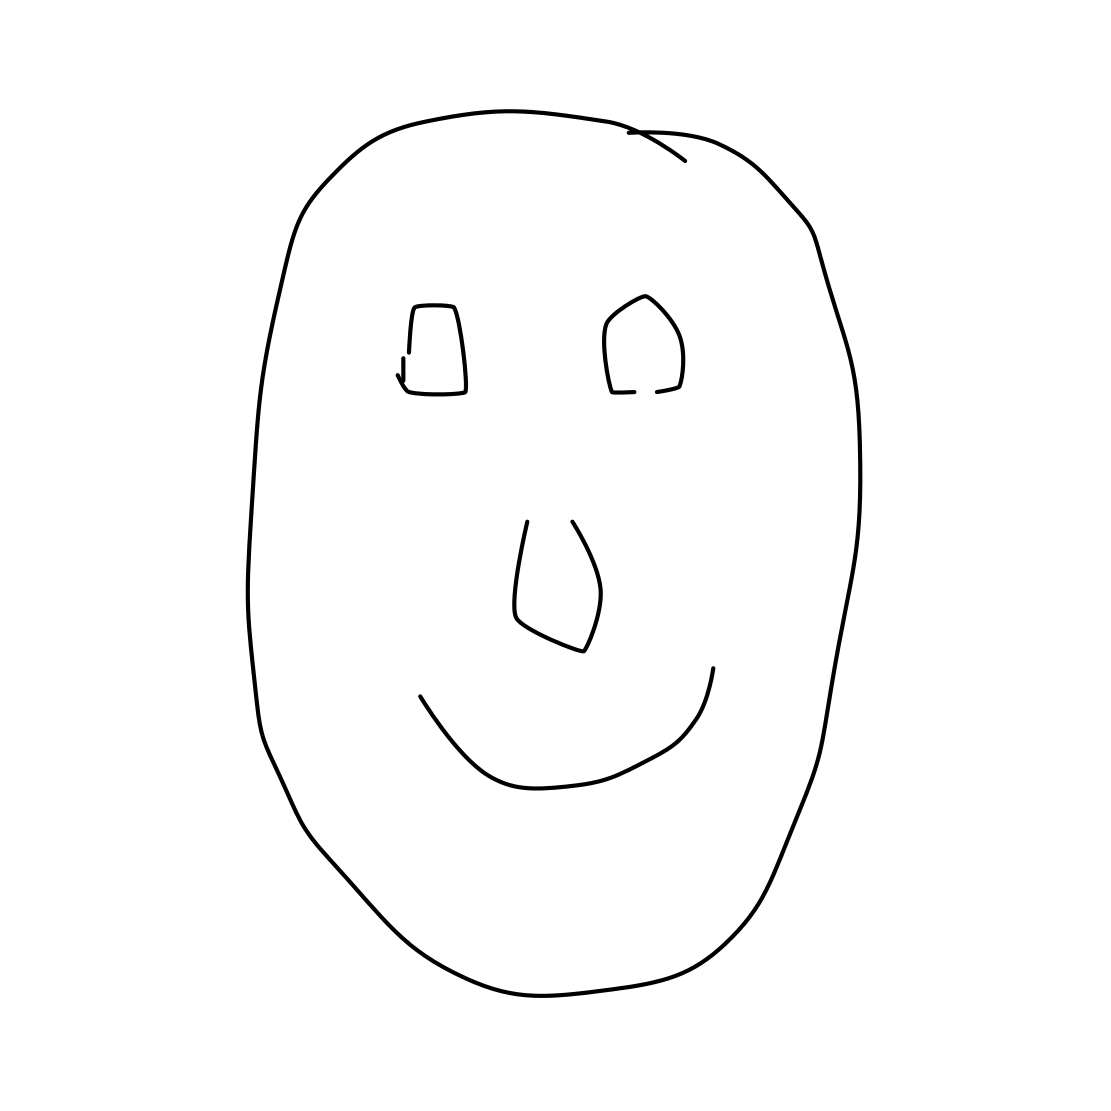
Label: face